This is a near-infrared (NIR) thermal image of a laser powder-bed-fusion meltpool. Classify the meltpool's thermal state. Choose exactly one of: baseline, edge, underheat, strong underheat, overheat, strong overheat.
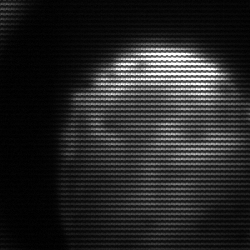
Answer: edge